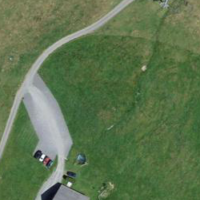
EUNIS habitat code: 23
Species observed at this site:
Platanthera bifolia